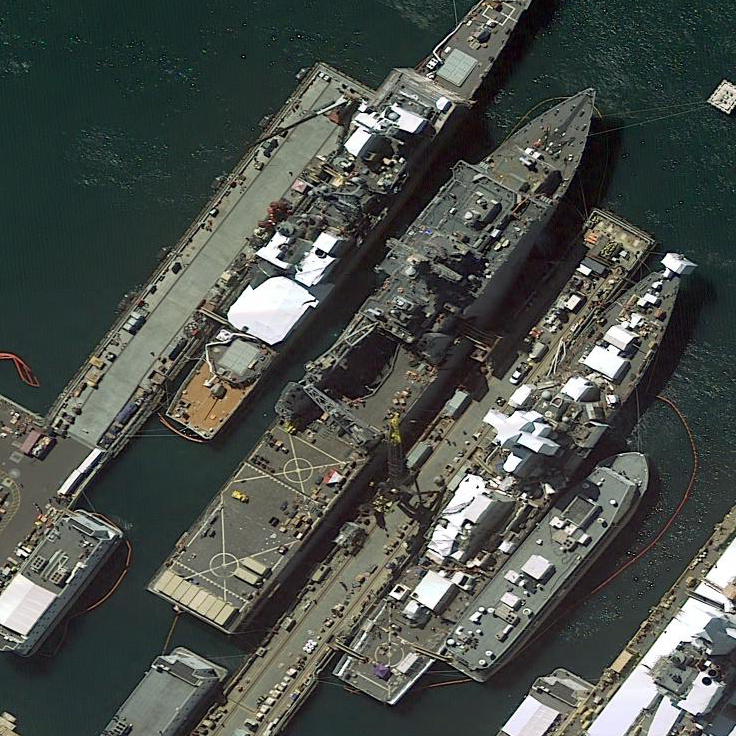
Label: combat